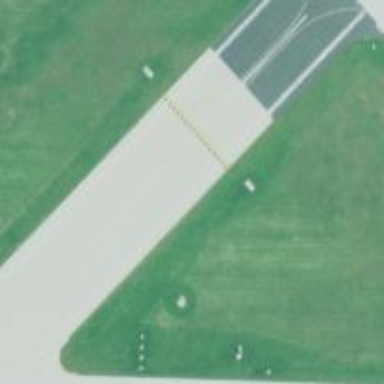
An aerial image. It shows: Asphalt runway at the airport.